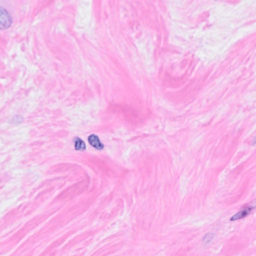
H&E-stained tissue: Breast